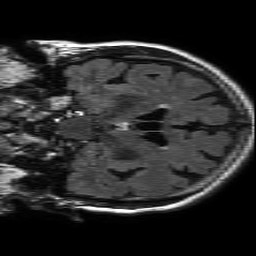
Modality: FLAIR
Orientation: coronal
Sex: female
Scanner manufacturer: philips
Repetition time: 11 s
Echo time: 0.125 s